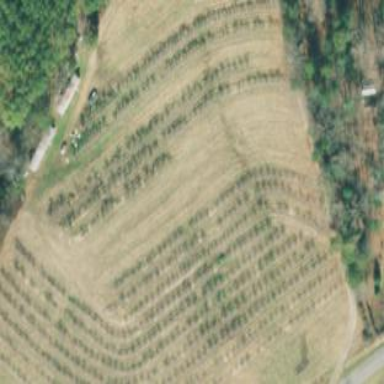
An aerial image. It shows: Orchard.